Question: I am using raster function as shown on lines below. My last line produces some output. That output has a line that says 'dimensions : 240, 320, 76800 (nrow, ncol, ncell)'. I would like reprint that image but say only first 200 rows and first 300 columns. How can I do that? The second last line below plots the entire image
'''
f <- "pictures/image1-<PHONE>.jpeg"
f
r <- raster(f)
plot(r);
r
'''
=============================update1
I did 'png(filename = '~/x.png');par(mar=rep(0, 4), xpd = TRUE, oma=rep(0, 4),bty='n') ; plot(r,xlim=c(0,200),ylim=c(0,200),legend=FALSE,axes=FALSE); dev.off()' to save the cropped image. I was able to get rid of the legend and axes and the black box. But the problem is that the saved image contains much more than cropped part - for example white part around the image. I want to save only the cropped part of the original (keep image size 200*200 pixels). Please let me know how to do that?
Moreover, how could i add a red square that corresponds to the above cropped part to the original image? I mean I would like to get a red square (only edges) on the top of the original image and then save this (original image+square) as a new image.
How could i do that?
update2++++++++++++++++++++++++++++++++++++++++++++++++
adding repeatable example to show what i mean by white background
the last line below plots cropped image. I want that image to be 100*100 as my xlim and ylim are 100. But i see a white background as shown in the example below. (you cannot see the background. But if you run the code on your machine and open the image, you will see it)
'''
library(raster)
r <- raster(nrow=240, ncol=320)
values(r) <- 1:ncell(r)
plot(r)
plot(r,xlim=c(0,100),ylim=c(0,100),legend=FALSE,axes=FALSE,frame.plot=F)
'''

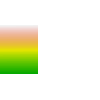
Answer: You can do it by setting 'xlim' and 'ylim':
'''
plot(r,xlim=c(0,299),ylim=c(0,199))
'''
[]
To get rid of the white background, you can try 'useRaster=F' parameter:
'''
plot(r,xlim=c(0,100),ylim=c(0,100),legend=FALSE,axes=FALSE,frame.plot=F,useRaster=F)
'''